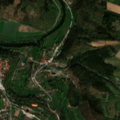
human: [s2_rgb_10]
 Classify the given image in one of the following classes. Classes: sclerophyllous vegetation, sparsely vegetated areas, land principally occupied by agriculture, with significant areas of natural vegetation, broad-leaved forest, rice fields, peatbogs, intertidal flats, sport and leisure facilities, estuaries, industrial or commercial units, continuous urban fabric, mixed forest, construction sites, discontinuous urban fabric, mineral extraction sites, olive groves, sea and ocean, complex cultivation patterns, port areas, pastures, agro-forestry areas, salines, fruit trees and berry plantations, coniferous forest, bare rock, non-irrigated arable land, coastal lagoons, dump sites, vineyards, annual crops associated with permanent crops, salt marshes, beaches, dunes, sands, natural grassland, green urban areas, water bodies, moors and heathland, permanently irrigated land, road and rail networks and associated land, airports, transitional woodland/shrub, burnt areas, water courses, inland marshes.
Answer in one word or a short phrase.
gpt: discontinuous urban fabric, non-irrigated arable land, coniferous forest, mixed forest, transitional woodland/shrub